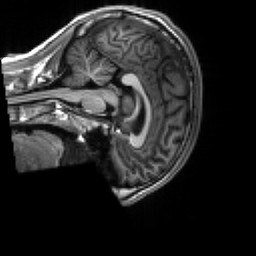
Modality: T1w
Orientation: sagittal
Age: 19
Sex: male
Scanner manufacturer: siemens
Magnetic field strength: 3 T
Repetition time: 2.3 s
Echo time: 0.00267 s